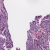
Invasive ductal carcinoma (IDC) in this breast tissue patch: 1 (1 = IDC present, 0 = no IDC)